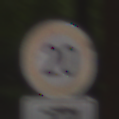
Verkehrszeichen: Geschwindigkeit20
Zusatzzeichen unten: HinweisDurchSinnbild23
Umgebung: Outdoor, Urban
Tageszeit: MorningAfternoon
Wetter: Overcast
Licht: Natural
Jahreszeit: NotSpecified
Kontrast: LowContrast